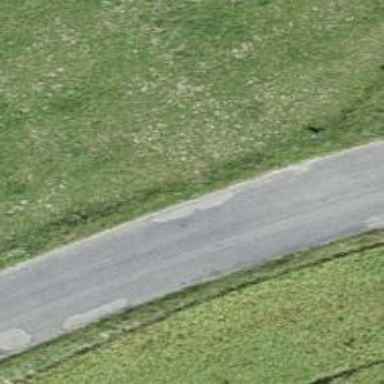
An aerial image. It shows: Unclassified road with asphalt surface.